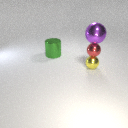
large purple metal sphere above small red metal sphere